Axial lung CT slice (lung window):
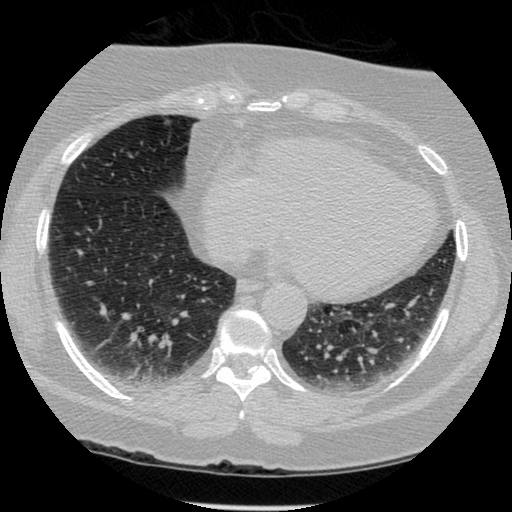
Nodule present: yes
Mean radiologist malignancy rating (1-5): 2